Interaction volume radius: 10 \u00c5
Interaction volume height: 20 \u00c5
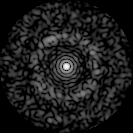
Disorder parameter: 0.8417